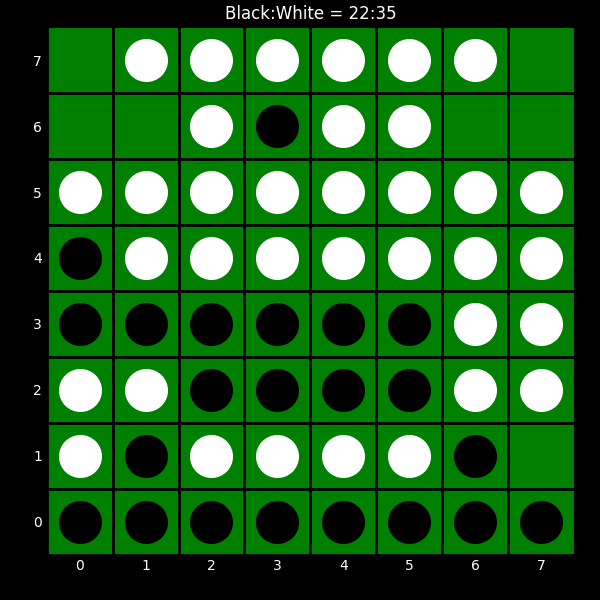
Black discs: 22
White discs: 35